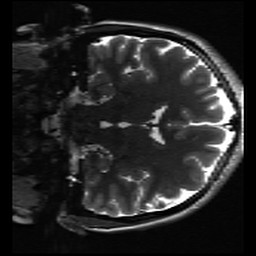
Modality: inplaneT2
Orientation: coronal